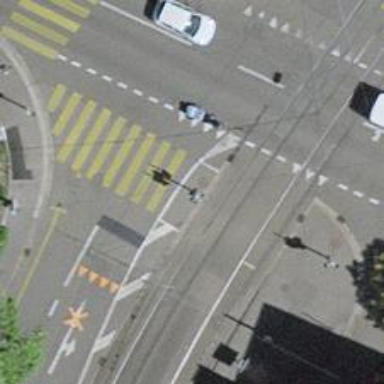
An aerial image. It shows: Traffic calming island.